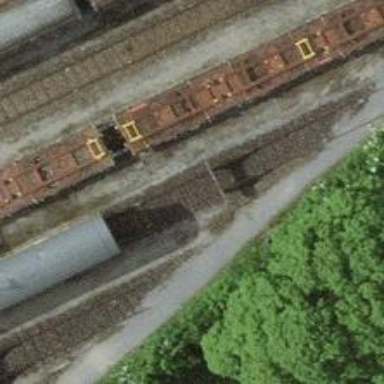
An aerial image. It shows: Railway buffer stop.